Question: What is the reading of this measurement?
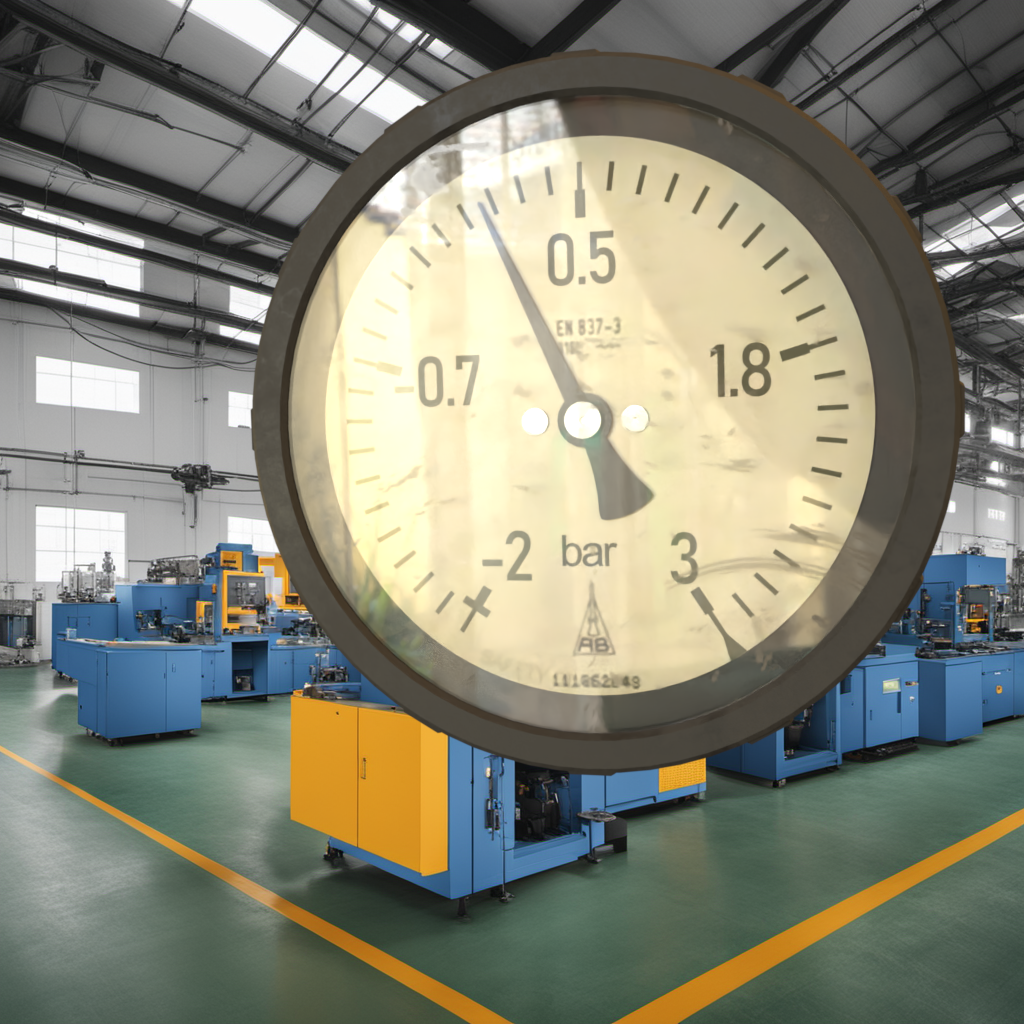
Answer: The result is 0.06
Question: What is the reading range of the measurement in the image?
Answer: The range is from -2 to 3
Question: What is the minimum and maximum value range of this measurement?
Answer: The minimum value is -2 and the maximum value is 3